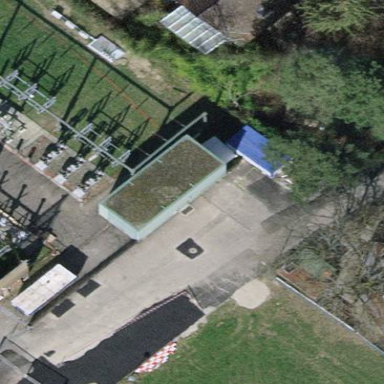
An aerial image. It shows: Industrial building.